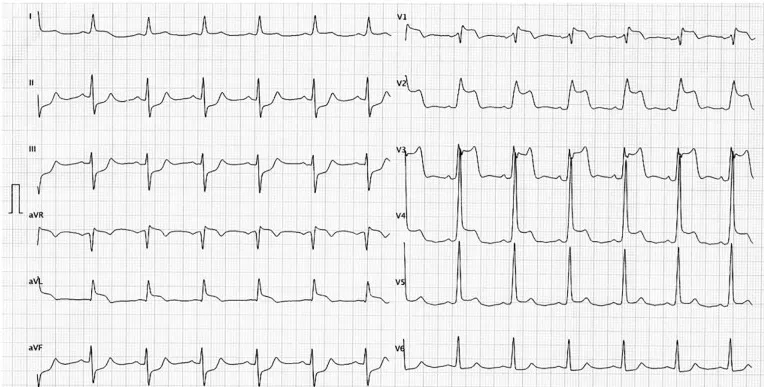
Electrocardiogram (ECG) at first medical contact. Pronounced ST-segment elevations are seen in the leads I, aVL, and V1-4.
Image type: electrography (ekg)